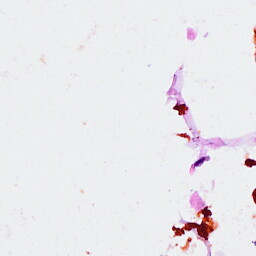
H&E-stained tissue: Breast